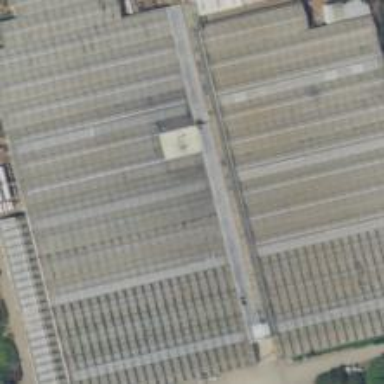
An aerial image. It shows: Greenhouse used for horticulture.